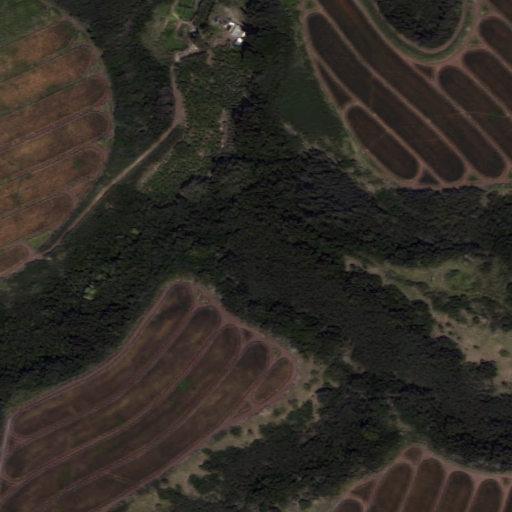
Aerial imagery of valley in Hawaii named Kanemoeala Gulch containing only unknown